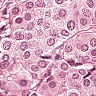
Metastatic tissue present: yes